Question: I found similar questions on SO but none of them were with the same workflow.
I have a .so library (libcurl) in my project. The project builds but I need to get a hold of curl.h in my c code inside JNI.
Here's my Android.mk file:
'''
LOCAL_PATH:= $(call my-dir)
LIBS_PATH := libs/$(TARGET_ARCH_ABI)
include $(CLEAR_VARS)
LOCAL_MODULE := libcurl
LOCAL_SRC_FILES := $(LIBS_PATH)/libcurl.so
include $(PREBUILT_SHARED_LIBRARY)
include $(CLEAR_VARS)
LOCAL_MODULE := testLib
LOCAL_SRC_FILES := lib.c
LOCAL_SHARED_LIBRARIES += libcurl
include $(BUILD_SHARED_LIBRARY)
'''
Here's my c class:
'''
#include "curl/curl.h"
#include "lib.h"
JNIEXPORT jint JNICALL Java_com_example_test_1libcurlandroidlib_Lib_getTestNumber
(JNIEnv *env , jclass clazz)
{
return 99;
}
'''
The issue is with the "curl/curl.h" include command. I have also tried as but it does not find it either:
'''
jni/lib.c:2:23: fatal error: curl/curl.h: No such file or directory
#include "curl/curl.h"
'''
I have my libcurl.so file inside a lib folder inside the JNI folder, which at build time generates the same (I think) file into the libs folder at the root of the app:

Does anyone have any idea why I am not able to get a referece to curl.h, or what I have to do to get a hold of this library?
Thank you!
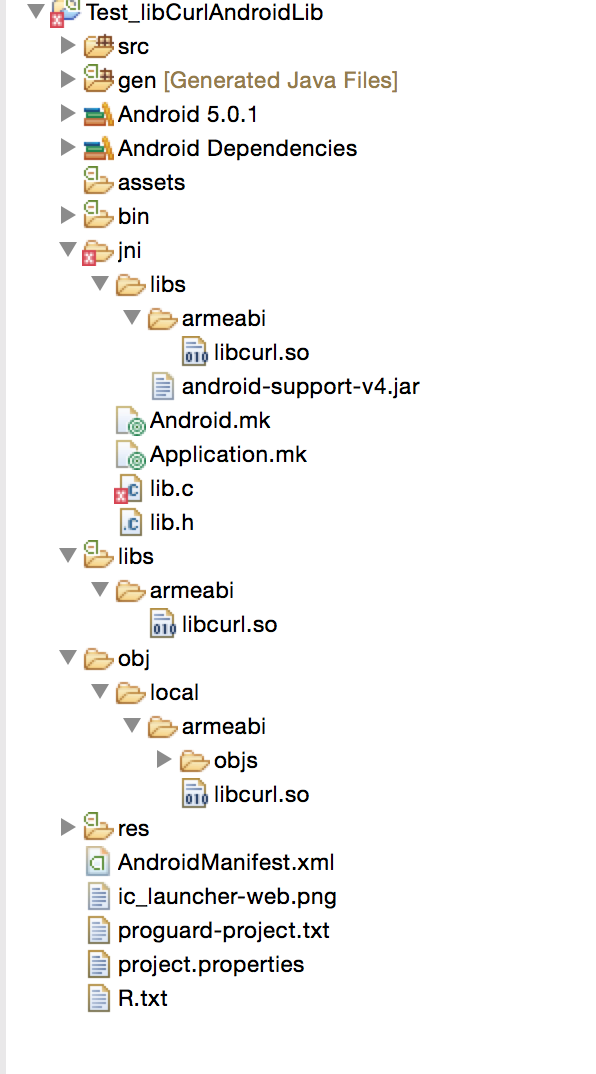
Answer: > jni/lib.c:2:23: fatal error: curl/curl.h: No such file or directory
# include "curl/curl.h"
To make use of this library, you need not only the compiled .so file, but also a set of function prototypes (and perhaps data type definitions) customarily provided by a header file.
, these would be provided in a path adjacent to the binary - ie, you would have some "curlibrary/lib/libcurl.so" and next to it a "curlibrary/include/curl/curl.h"
To make that work, you would add the path of curl's include directory to your compiler command line, presumably by adding it to your Android.mk
'''
LOCAL_C_INCLUDES := curlibrary/include
'''
Or wherever you are keeping it.
To make use of the include path, your references to the library in code need to be enclosed in angle brackets, not double quotes, ie
'''
#include <curl/curl.h> //this searches the include path
'''
instead of
'''
#include "curl/curl.h" //while this specifies a location relative to this source file
'''
you may not really have a well-defined installation, but simply a .so file (hopefully compatible with your Android ABI) that you want to use, and a header file that you have either extracted or even re-created. In that case, you might more haphazardly toss "curl.h" somewhere in your project source, and include it via a specific quoted path as you were trying to do. Provided that path is correct, it will work - but it breaks the clean hierarchy of design, and could cause confusion if the api of curl ever changes in the future.